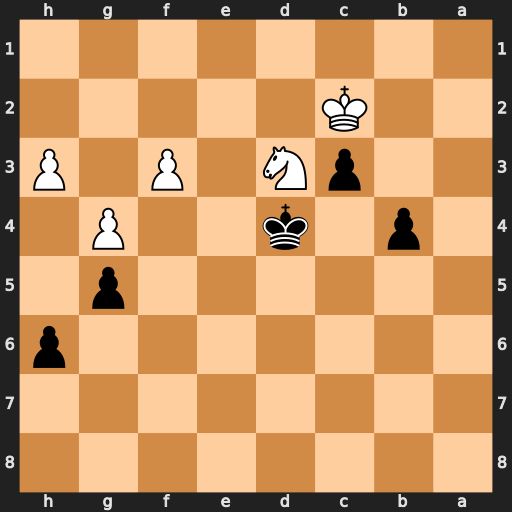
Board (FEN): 8/8/7p/6p1/1p1k2P1/2pN1P1P/2K5/8
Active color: b
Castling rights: -
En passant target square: -
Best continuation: b3+ Kxb3 Kxd3